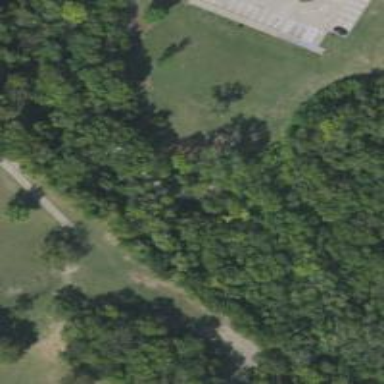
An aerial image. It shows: Disc golf tee area.